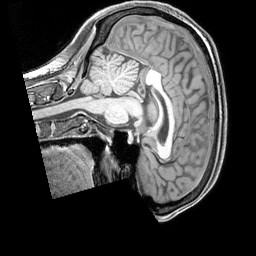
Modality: T1w
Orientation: sagittal
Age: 30
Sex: female
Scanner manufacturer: siemens
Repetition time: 2.3 s
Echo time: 0.00226 s